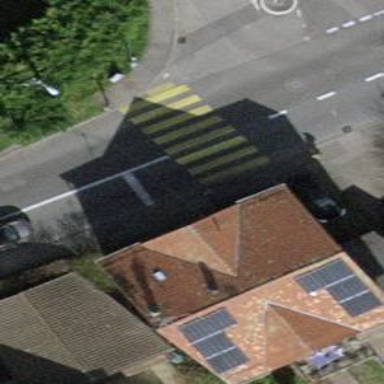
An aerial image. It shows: Crossing with traffic signals. It is zebra crossing.